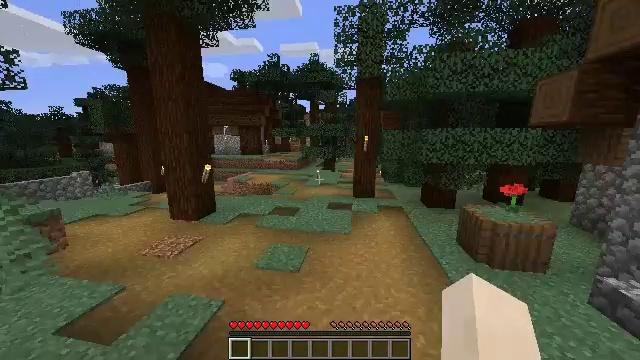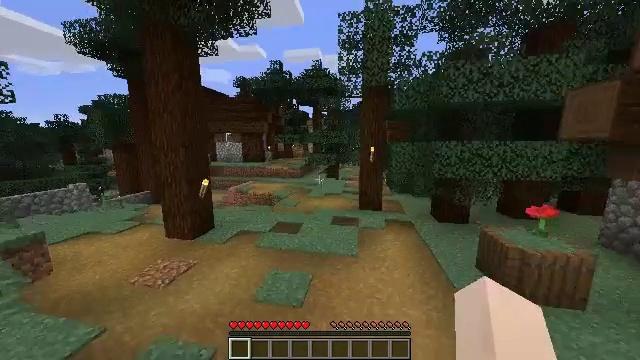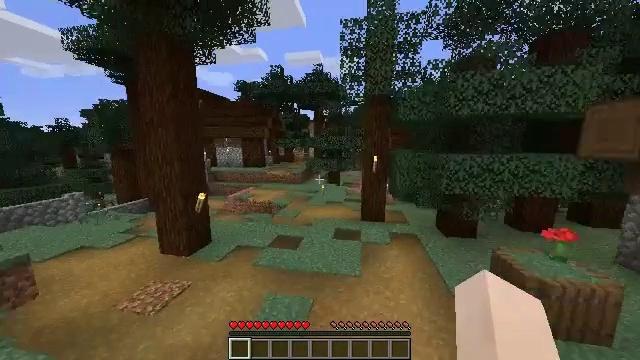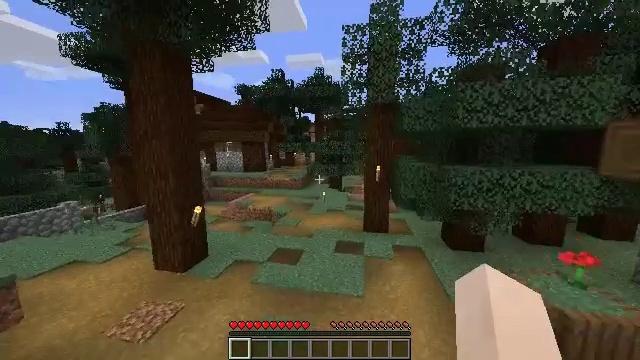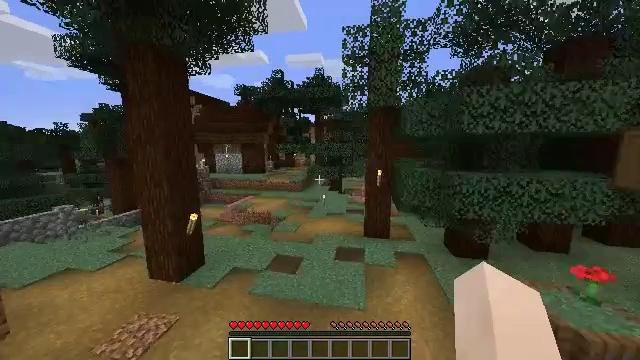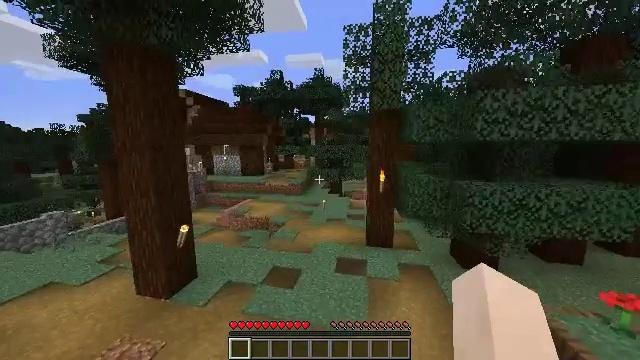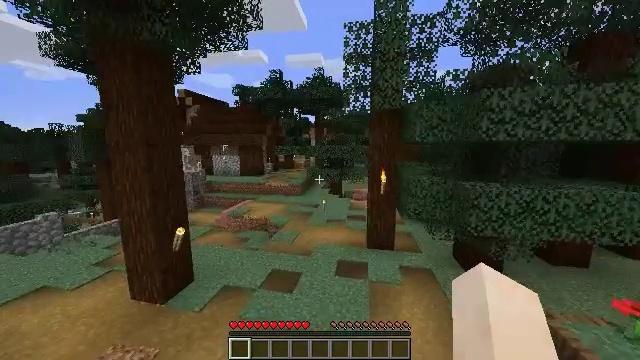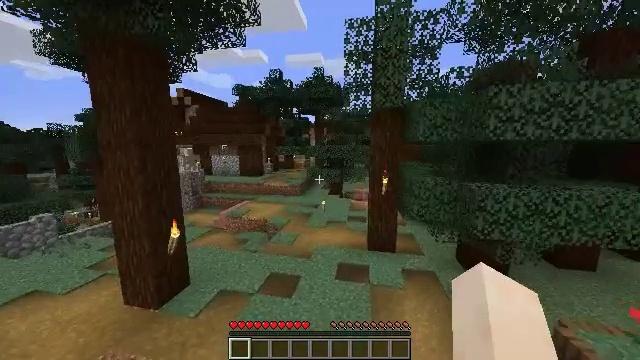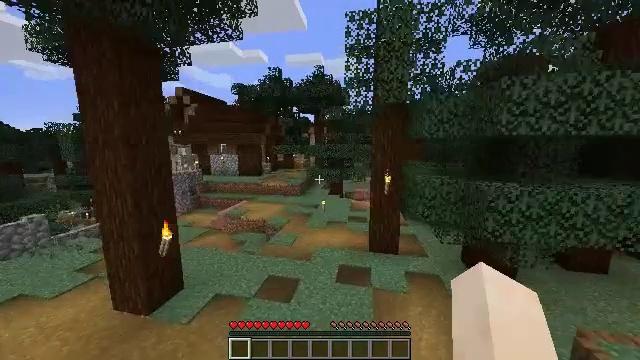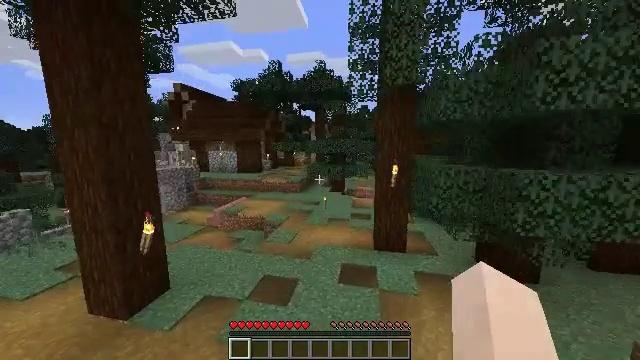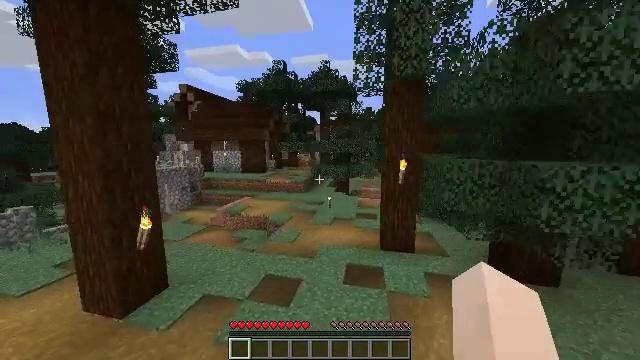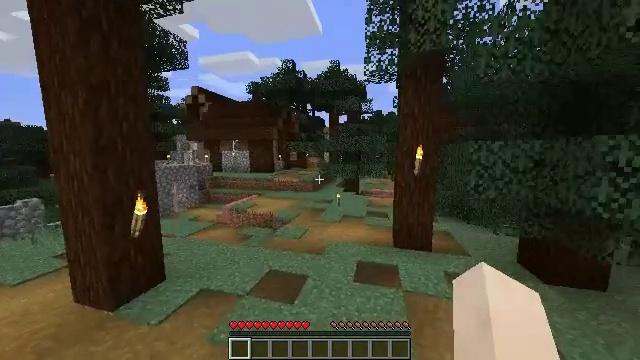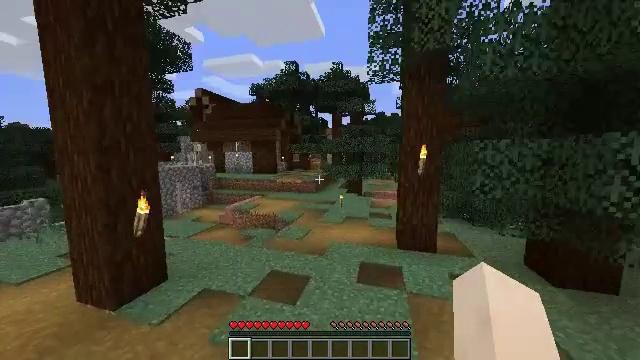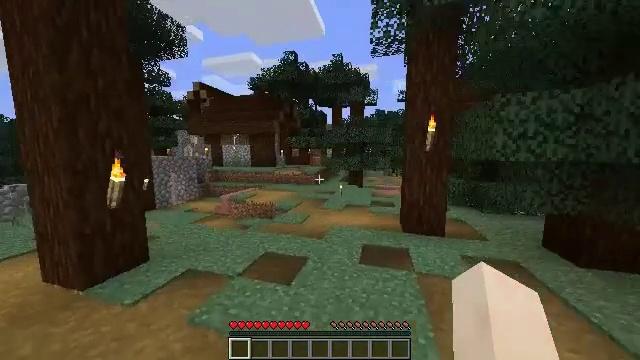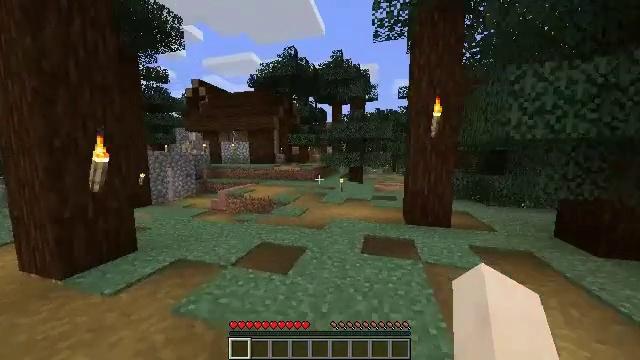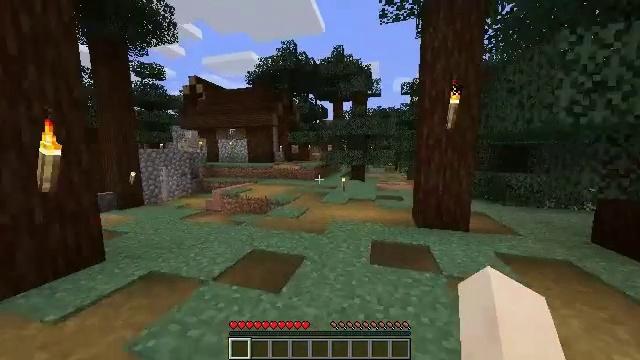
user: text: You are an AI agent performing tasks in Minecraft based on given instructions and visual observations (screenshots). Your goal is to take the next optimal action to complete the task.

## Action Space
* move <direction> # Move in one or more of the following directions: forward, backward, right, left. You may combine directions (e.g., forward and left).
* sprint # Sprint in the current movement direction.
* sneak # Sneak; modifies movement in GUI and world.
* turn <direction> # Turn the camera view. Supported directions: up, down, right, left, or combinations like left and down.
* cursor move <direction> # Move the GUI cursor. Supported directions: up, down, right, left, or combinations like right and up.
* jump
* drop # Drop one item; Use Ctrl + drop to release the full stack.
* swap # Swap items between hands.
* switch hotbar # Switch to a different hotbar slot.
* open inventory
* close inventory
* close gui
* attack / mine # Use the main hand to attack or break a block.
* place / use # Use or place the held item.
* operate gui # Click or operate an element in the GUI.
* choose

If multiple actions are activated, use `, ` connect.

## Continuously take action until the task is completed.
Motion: motion action
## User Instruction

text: Punch the spruce leaves to get saplings.
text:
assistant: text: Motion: move forward, turn up, jump
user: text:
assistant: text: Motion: move forward, jump
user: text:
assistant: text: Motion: move forward, jump
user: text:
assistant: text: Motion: move forward
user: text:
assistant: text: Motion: move forward
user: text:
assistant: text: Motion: move forward
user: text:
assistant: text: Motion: move forward
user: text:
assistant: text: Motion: move forward
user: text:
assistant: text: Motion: move forward
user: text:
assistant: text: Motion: move forward, turn left
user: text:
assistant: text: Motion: move forward, turn left and up
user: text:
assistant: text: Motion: move forward
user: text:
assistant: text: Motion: move forward
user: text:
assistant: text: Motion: move forward
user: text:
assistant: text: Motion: move forward
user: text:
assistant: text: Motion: move forward
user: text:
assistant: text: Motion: move forward, jump
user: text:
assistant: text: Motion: move forward, jump
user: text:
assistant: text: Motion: move forward, jump
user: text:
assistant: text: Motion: move forward, jump
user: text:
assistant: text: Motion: move forward, jump
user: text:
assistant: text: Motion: move forward
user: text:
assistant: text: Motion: move forward
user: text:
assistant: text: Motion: move forward
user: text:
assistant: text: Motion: move forward
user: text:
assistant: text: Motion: move forward
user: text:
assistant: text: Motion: move forward
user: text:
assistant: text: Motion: move forward
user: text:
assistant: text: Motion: move forward
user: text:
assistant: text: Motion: move forward, turn left